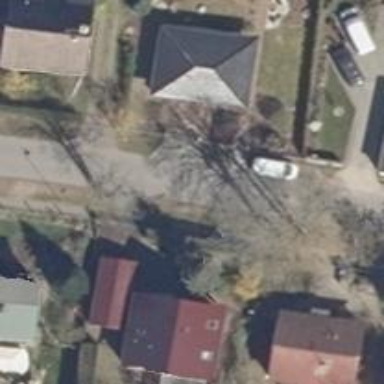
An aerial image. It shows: Sidewalk.